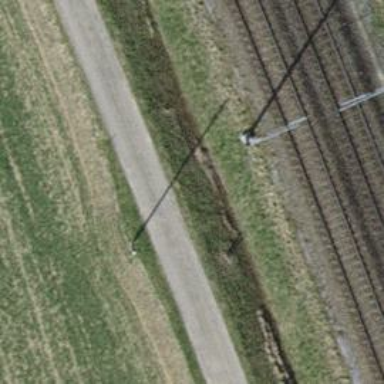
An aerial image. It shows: Minor power line.